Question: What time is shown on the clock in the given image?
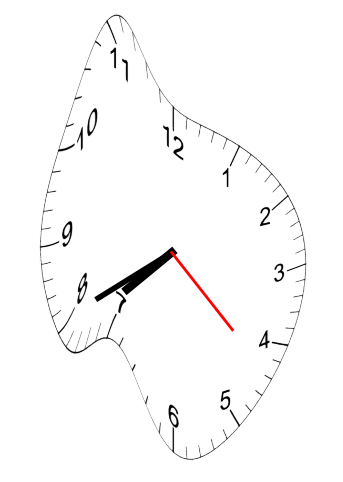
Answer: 07:40:22